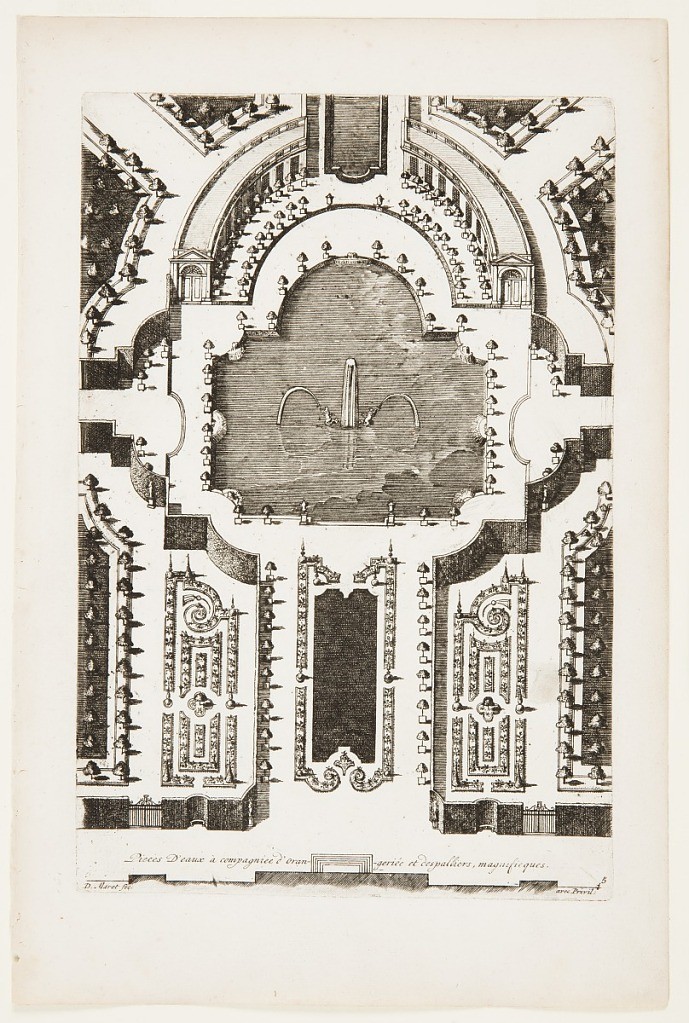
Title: Pieces D'eaux à compagniee d'orangeriée et despalliers, magnifique (Fountain in Garden Design), in Nouveaux Livre de Parterres contenant 24 pensséz diferantes (New Book Containing 24 Different Variations for Garden Beds)
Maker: Daniel Marot, French, active in the Netherlands and England, 1661–1752
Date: ca. 1700
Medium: Etching and engraving on white laid paper
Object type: Print
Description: Landscape architecture design for garden with fountains.